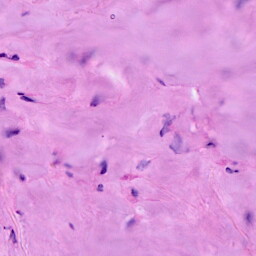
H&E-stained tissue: Breast